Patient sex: F
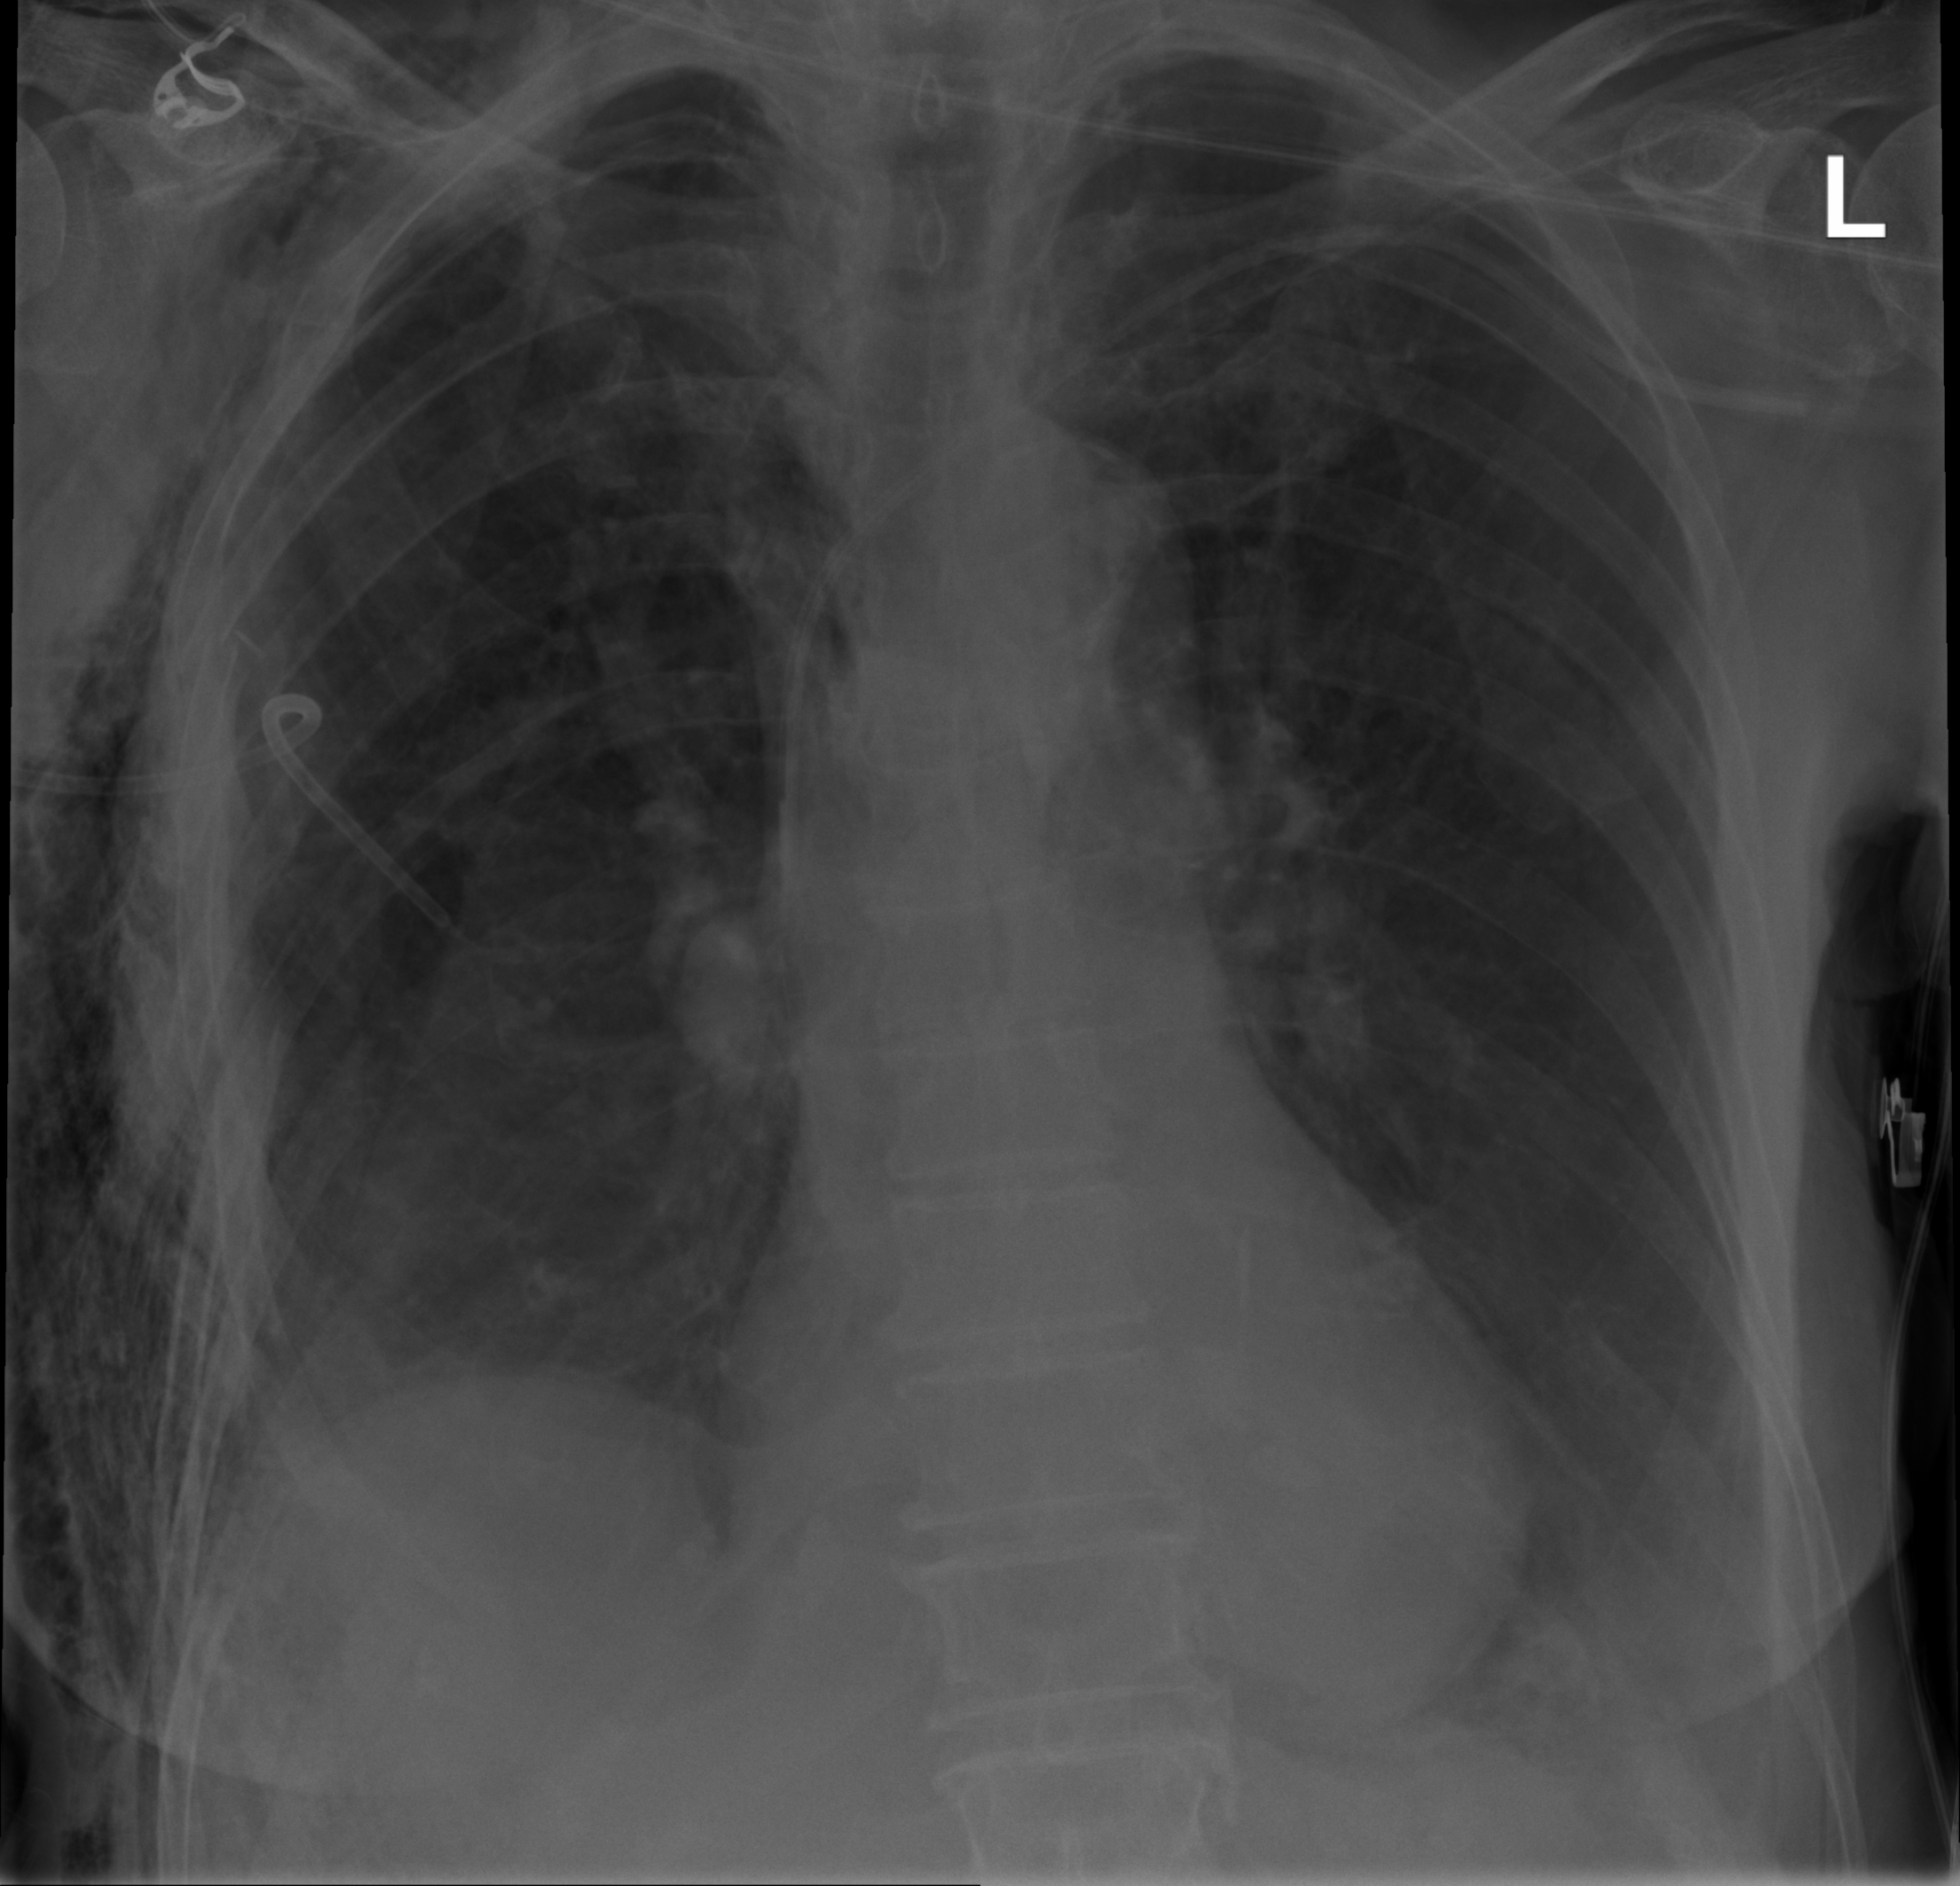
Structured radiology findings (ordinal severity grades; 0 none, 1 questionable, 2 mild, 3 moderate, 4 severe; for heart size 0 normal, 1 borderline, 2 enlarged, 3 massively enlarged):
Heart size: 0
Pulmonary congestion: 0
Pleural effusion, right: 0
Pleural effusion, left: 2
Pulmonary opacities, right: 0
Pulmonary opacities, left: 0
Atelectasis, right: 0
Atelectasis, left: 0